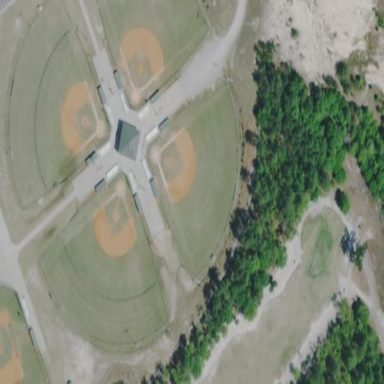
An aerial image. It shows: Baseball pitch for leisure land.